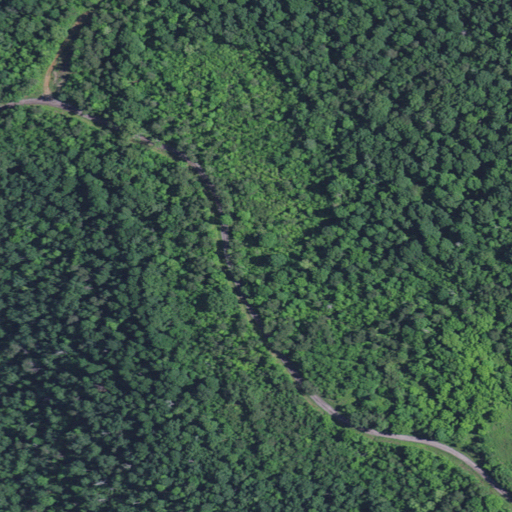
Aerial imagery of ridge(s) in Kentucky named Fowler Ridge containing deciduous forest, open development, mixed forest, and low intensity development